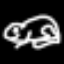
Label: frog